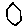
Label: hexagon